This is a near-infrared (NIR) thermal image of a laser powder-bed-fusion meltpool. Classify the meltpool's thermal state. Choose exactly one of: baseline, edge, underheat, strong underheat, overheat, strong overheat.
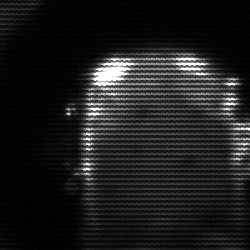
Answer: baseline